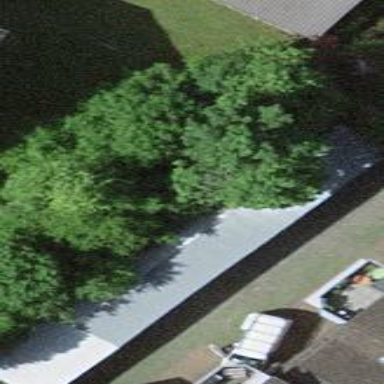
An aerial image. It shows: View of roof of building.